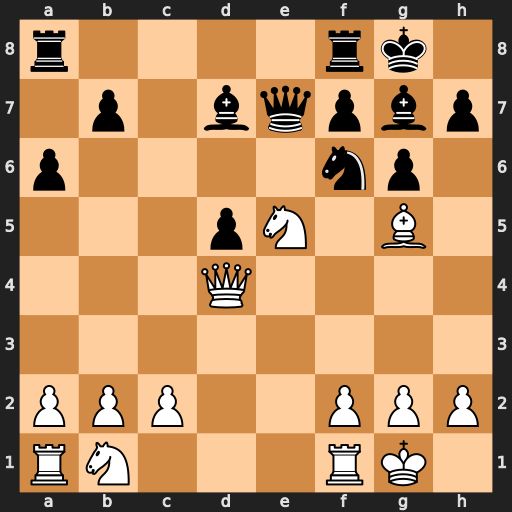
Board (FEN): r4rk1/1p1bqpbp/p4np1/3pN1B1/3Q4/8/PPP2PPP/RN3RK1
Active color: w
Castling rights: -
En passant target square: -
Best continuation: Nxd7 Nxd7 Qxg7+ Kxg7 Bxe7